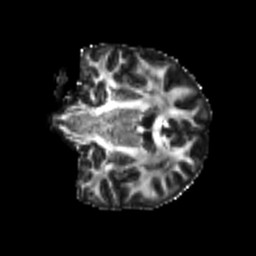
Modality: FA
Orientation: coronal
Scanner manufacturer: siemens
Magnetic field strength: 3 T
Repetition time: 4 s
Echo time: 0.0594 s